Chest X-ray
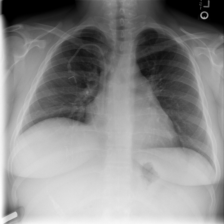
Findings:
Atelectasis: negative
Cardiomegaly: negative
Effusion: negative
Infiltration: negative
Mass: negative
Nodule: negative
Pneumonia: negative
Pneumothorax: negative
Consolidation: negative
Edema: negative
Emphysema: negative
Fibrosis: negative
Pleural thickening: negative
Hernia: negative